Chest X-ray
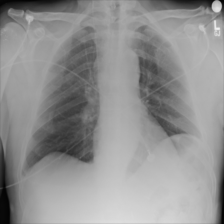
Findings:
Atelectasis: negative
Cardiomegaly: negative
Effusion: negative
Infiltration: negative
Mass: negative
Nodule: negative
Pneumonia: negative
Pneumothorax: negative
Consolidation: negative
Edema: negative
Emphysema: negative
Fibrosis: negative
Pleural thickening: negative
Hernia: negative